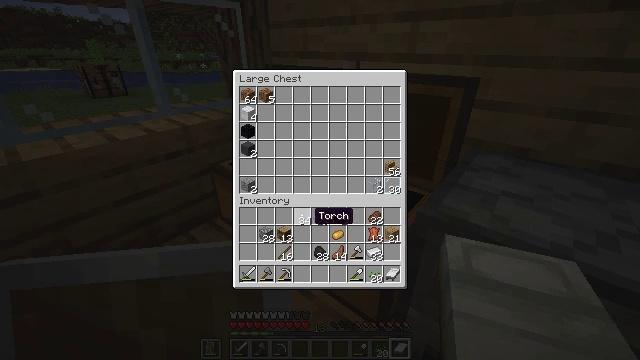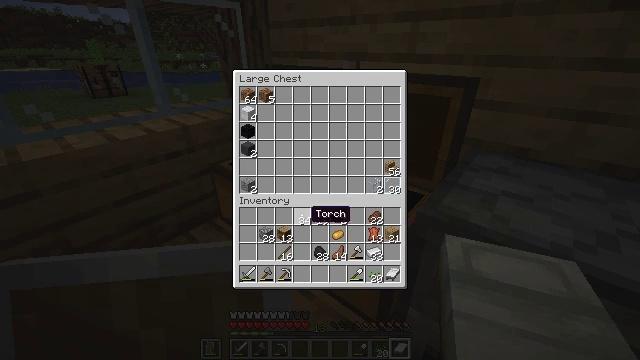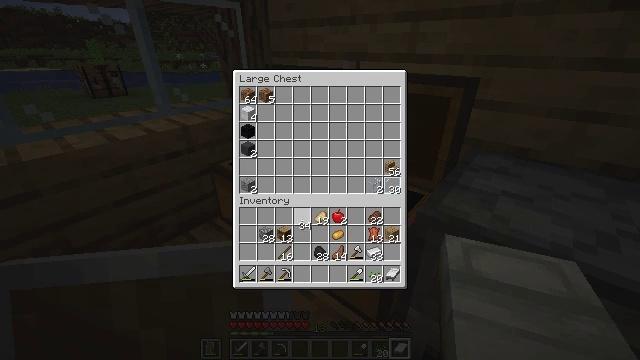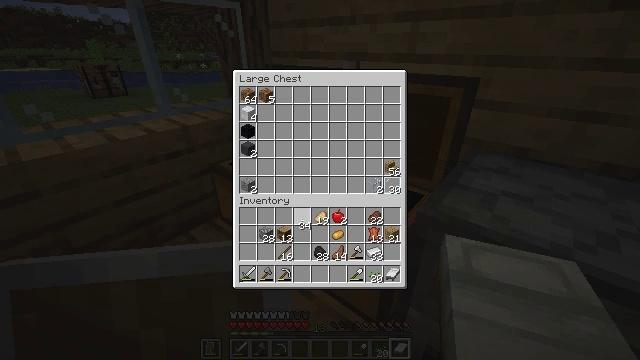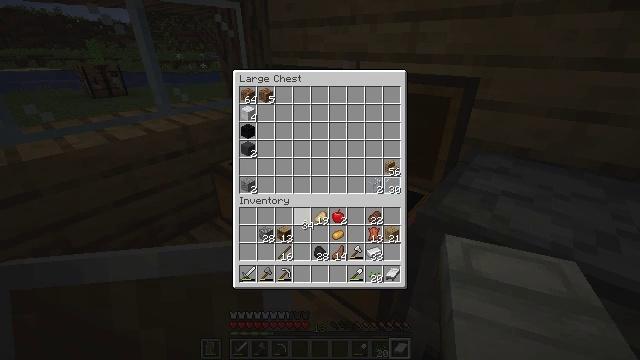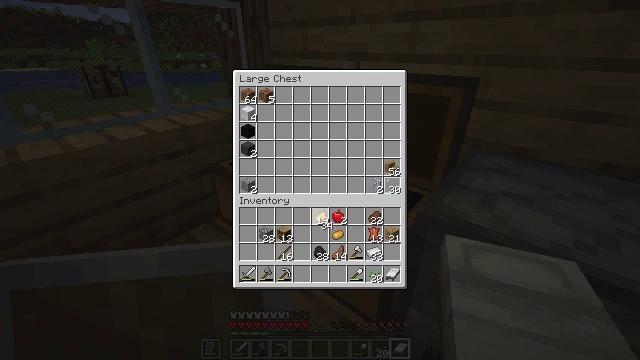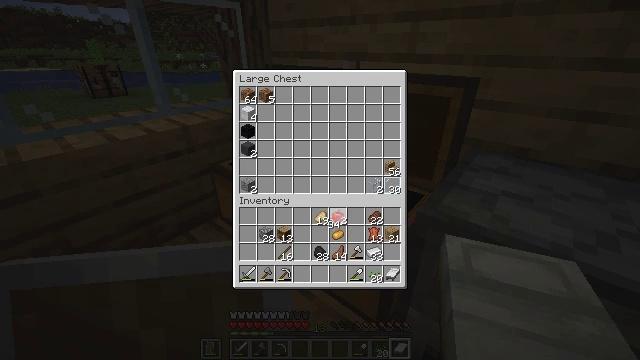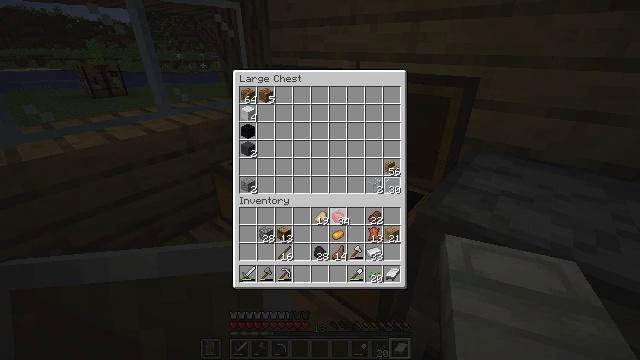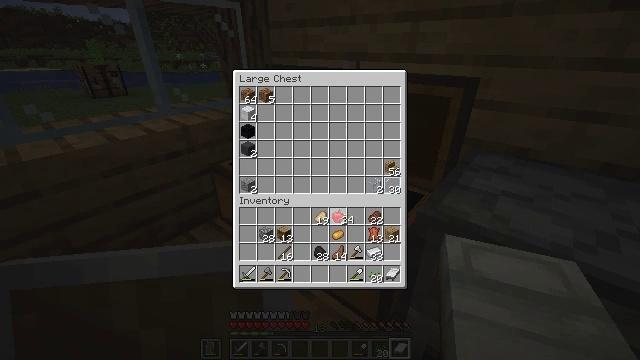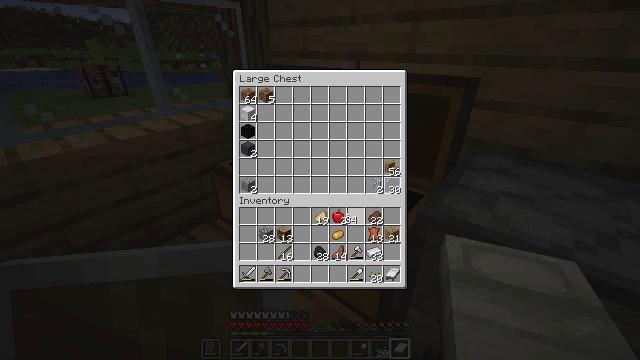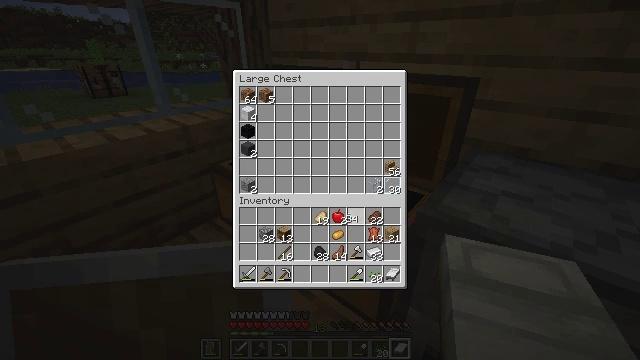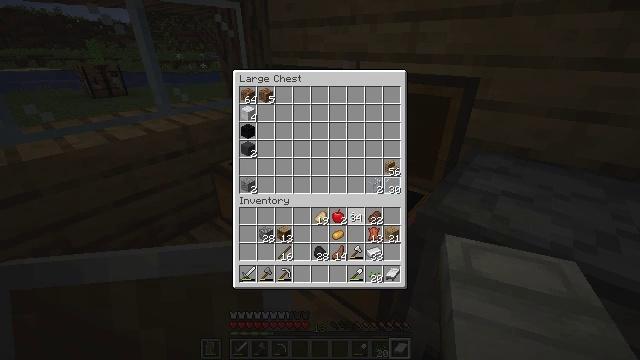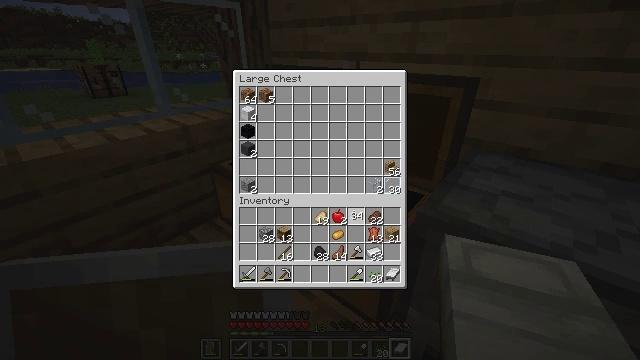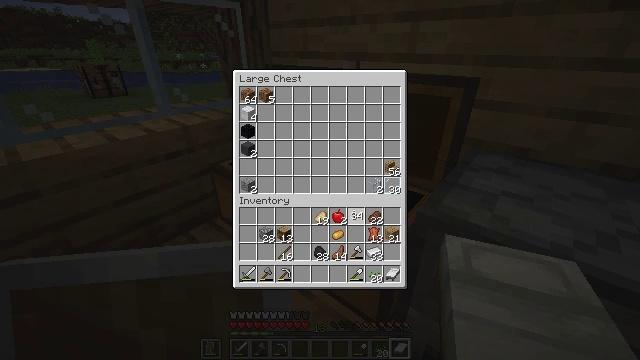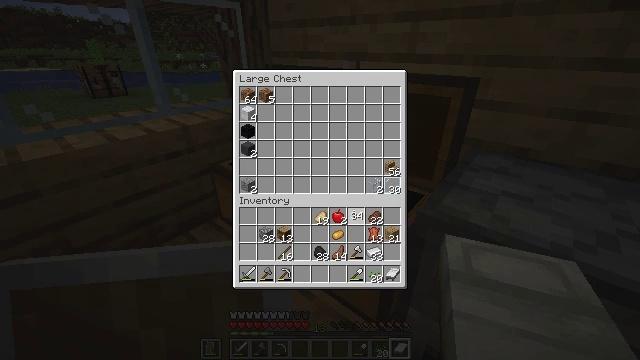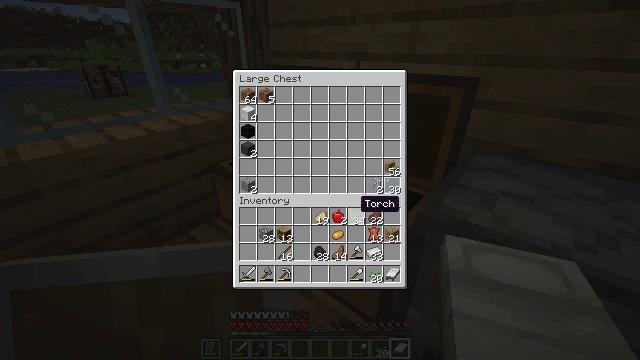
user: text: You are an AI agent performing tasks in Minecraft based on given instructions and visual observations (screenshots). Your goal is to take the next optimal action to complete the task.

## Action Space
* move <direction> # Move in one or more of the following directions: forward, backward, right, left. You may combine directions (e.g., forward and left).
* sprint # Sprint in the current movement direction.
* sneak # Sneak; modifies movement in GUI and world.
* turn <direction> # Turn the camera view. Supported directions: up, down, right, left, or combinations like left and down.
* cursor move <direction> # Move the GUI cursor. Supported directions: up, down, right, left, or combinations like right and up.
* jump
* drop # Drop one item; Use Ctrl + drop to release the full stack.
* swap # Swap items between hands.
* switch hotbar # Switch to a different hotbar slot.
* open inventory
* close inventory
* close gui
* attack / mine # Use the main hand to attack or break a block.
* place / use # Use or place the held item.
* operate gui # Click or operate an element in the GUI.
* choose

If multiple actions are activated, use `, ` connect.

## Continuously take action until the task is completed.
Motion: motion action
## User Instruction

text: Interact with the crafting table to craft an iron hoe.
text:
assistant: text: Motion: no_op
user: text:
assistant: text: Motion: operate gui
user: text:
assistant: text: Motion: operate gui
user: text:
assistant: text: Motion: no_op
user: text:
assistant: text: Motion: cursor move right
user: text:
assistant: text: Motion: cursor move right
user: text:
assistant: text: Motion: cursor move right
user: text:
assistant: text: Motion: no_op
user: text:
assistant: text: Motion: no_op
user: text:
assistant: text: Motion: no_op
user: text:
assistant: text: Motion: no_op
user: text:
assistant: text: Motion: no_op
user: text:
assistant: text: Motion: operate gui
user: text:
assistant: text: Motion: operate gui
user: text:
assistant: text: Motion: no_op
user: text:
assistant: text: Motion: cursor move down
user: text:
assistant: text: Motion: no_op
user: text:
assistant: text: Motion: no_op
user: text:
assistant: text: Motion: no_op
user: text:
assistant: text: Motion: no_op
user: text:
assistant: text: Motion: no_op
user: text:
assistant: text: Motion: no_op
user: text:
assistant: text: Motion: no_op
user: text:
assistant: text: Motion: no_op
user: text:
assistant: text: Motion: operate gui
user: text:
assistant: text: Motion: operate gui
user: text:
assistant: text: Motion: operate gui
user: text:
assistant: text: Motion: no_op
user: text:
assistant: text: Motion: cursor move right
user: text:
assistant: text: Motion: no_op